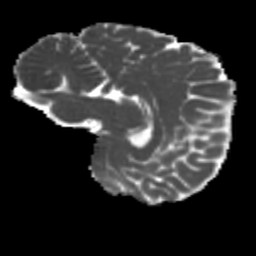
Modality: MD
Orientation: sagittal
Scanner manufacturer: siemens
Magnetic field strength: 3 T
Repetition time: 4 s
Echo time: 0.0594 s